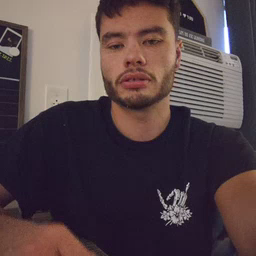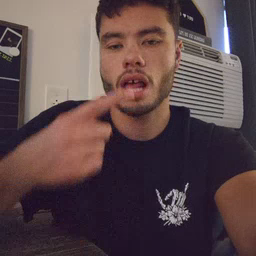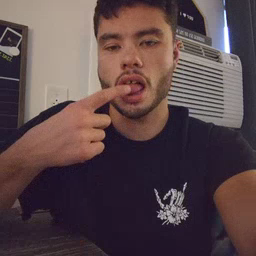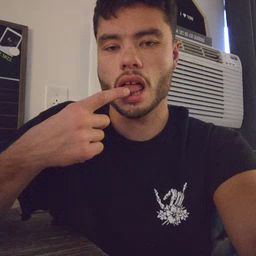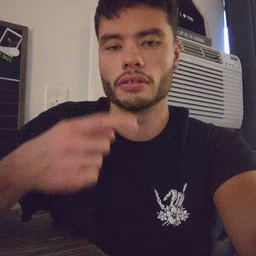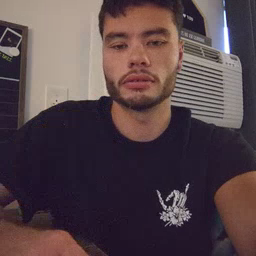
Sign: tongue